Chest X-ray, PA view. Patient: 25 years old, sex F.
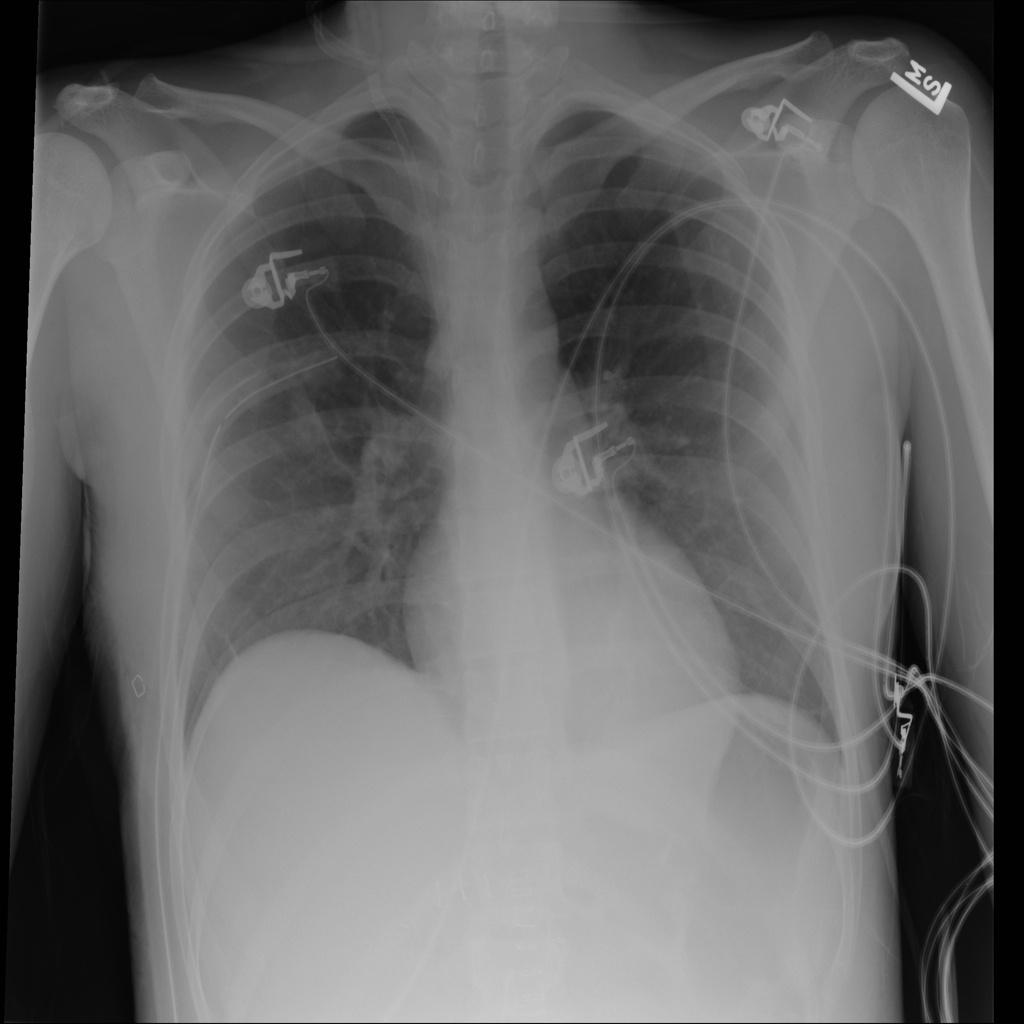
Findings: Pneumothorax